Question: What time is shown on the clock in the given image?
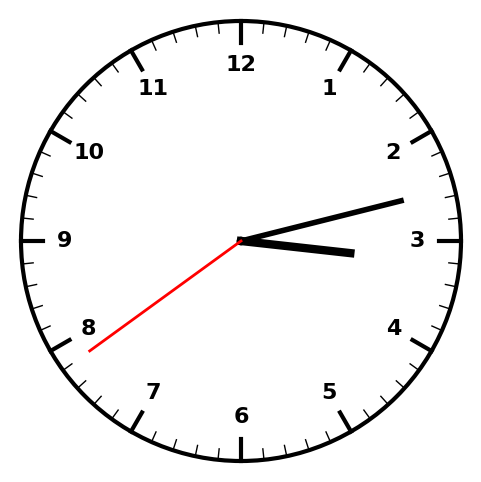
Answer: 03:12:39